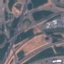
Label: Highway